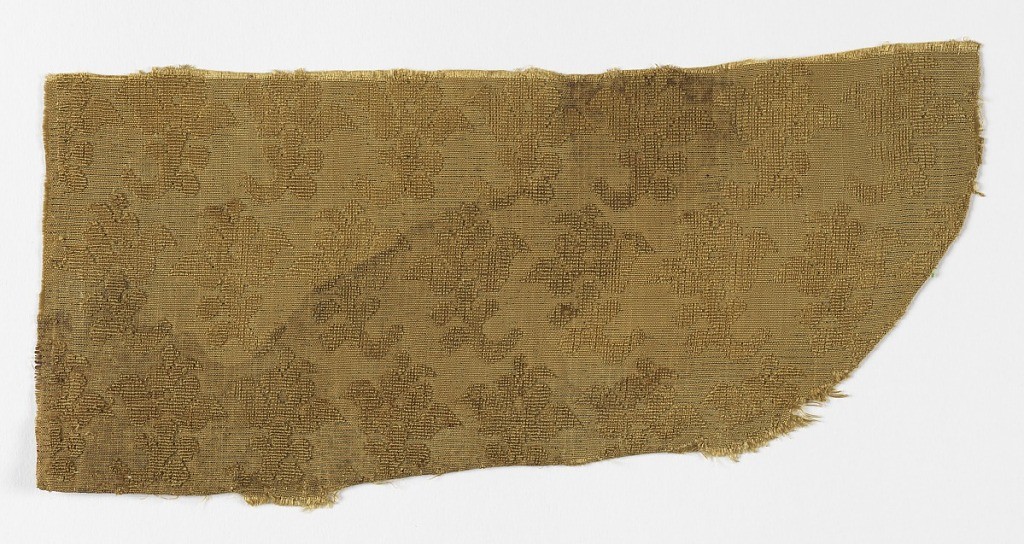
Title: Fragment
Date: late 16th century
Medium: silk, metallic thread Technique: uncut supplementary warp pile (velvet)
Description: Fragment of tan silk uncut velvet on a ground tan silk shot through with metallic threads. Design of formalized tiny branches with blossoms, alternating horizontal rows turning left and right.